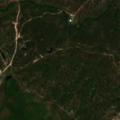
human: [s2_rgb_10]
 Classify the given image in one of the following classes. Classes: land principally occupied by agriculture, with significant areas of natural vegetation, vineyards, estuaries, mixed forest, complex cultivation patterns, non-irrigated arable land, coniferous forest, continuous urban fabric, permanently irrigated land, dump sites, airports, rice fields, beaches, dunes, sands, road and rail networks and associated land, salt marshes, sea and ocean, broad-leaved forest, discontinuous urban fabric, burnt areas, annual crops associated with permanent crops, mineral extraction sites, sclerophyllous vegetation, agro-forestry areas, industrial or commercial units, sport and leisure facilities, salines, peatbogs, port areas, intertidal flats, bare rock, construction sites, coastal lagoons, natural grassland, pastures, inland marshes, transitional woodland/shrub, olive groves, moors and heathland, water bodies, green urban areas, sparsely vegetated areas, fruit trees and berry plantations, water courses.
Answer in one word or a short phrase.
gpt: non-irrigated arable land, permanently irrigated land, agro-forestry areas, broad-leaved forest